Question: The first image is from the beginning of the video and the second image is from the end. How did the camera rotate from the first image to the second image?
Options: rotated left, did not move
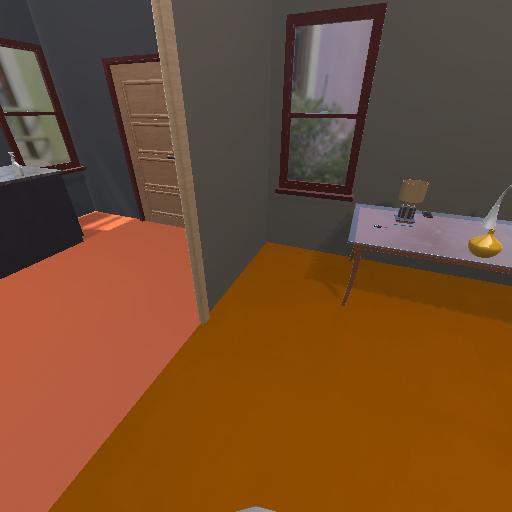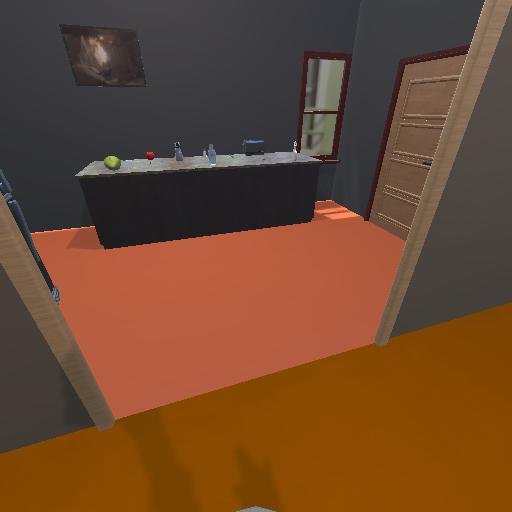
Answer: rotated left